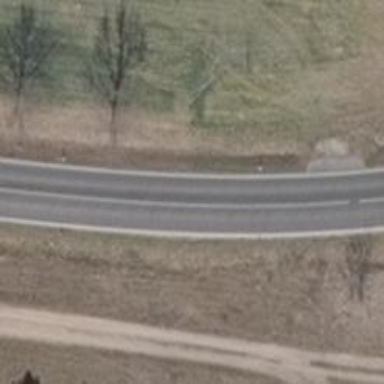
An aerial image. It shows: Secondary road with asphalt surface.